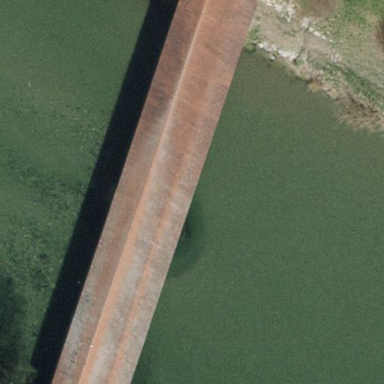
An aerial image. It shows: Covered bridge with red truss structure.